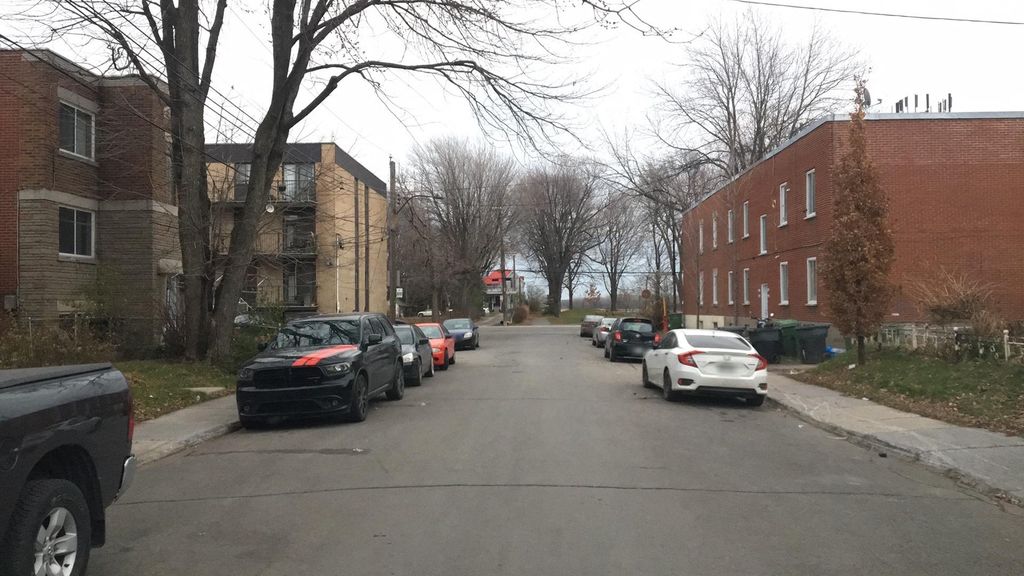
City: montreal